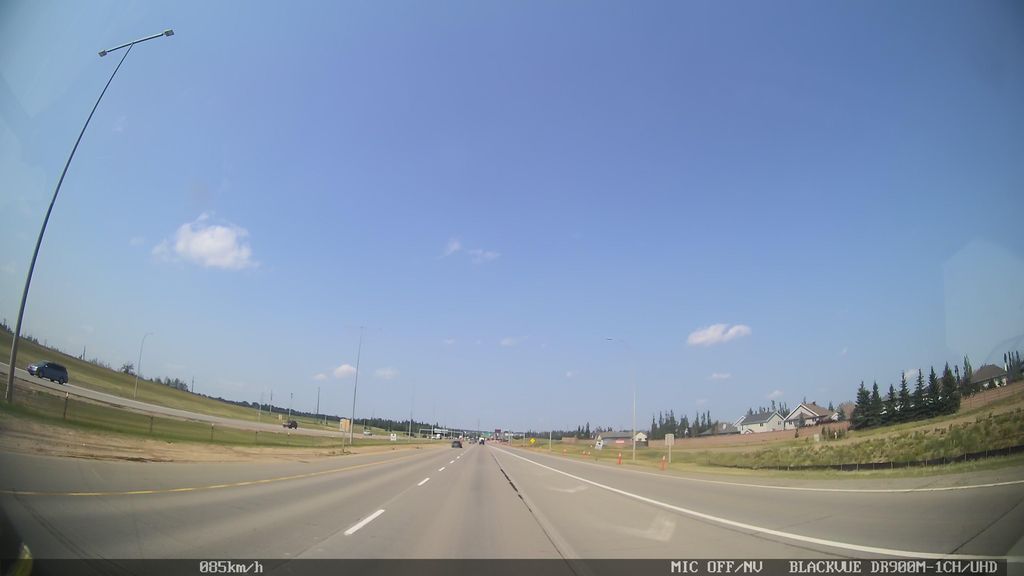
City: edmonton